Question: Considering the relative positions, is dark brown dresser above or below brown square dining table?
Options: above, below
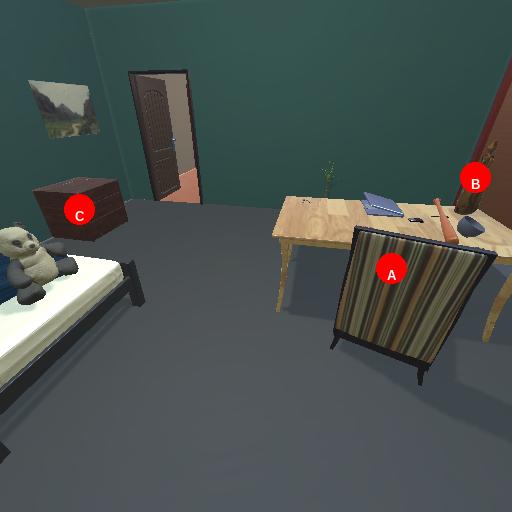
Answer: above